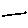
Label: line